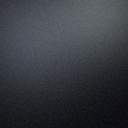
Screen state: off